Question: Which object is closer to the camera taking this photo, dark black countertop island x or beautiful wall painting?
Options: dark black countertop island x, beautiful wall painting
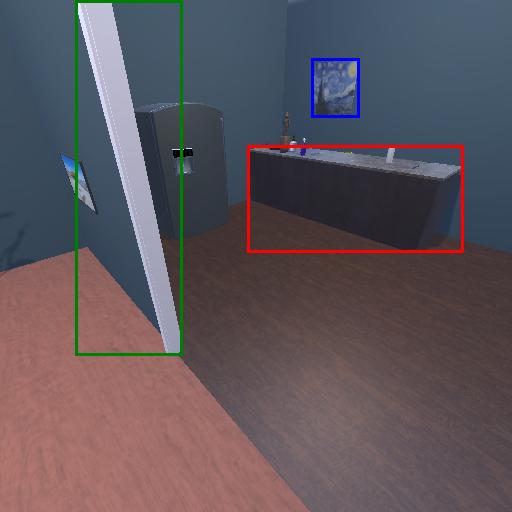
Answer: dark black countertop island x